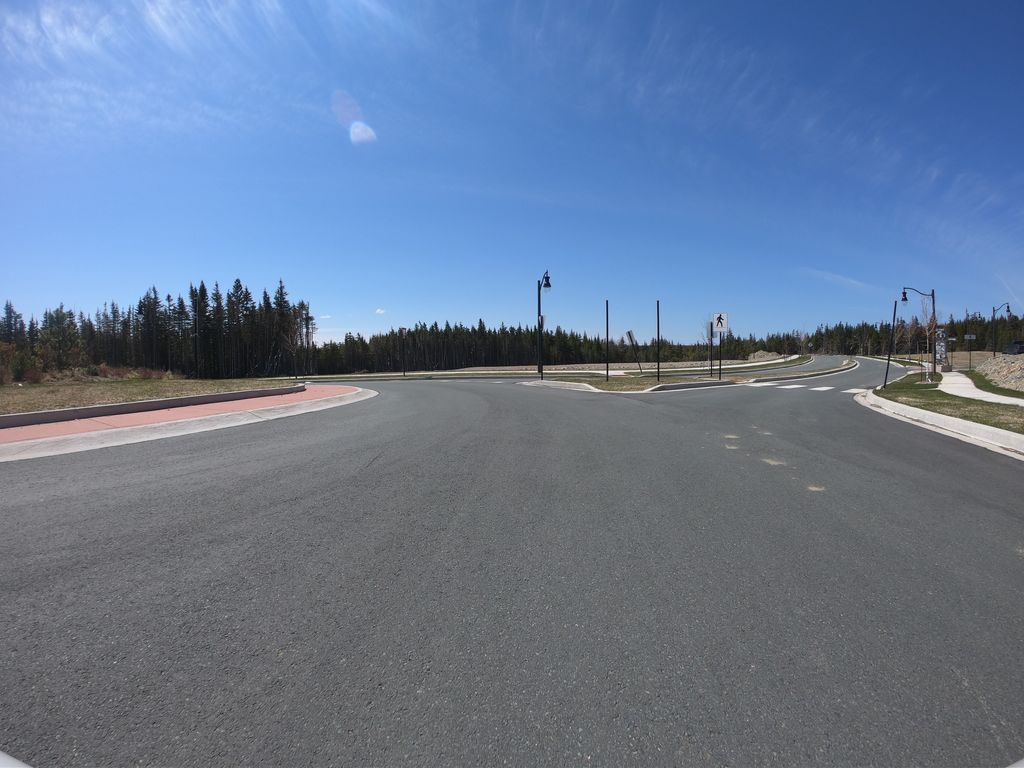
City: st_johns